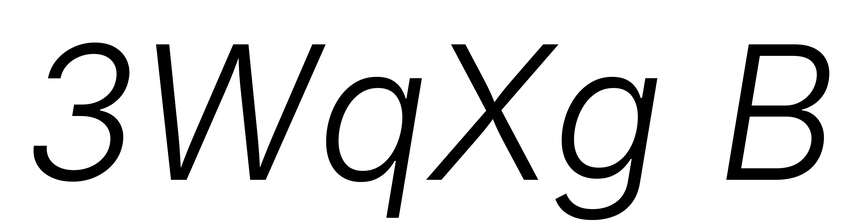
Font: Inter-Italic_Light_Italic